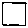
Label: square